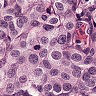
Metastatic tissue present: yes